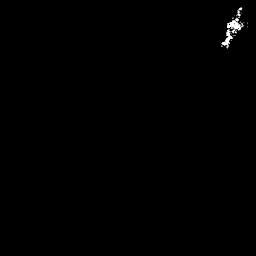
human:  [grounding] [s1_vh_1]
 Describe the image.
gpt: In the satellite image, there is  <ref>1 medium ship </ref> <box>[[85, 7, 96, 18, 0]]</box> located at top right.